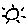
Label: sun